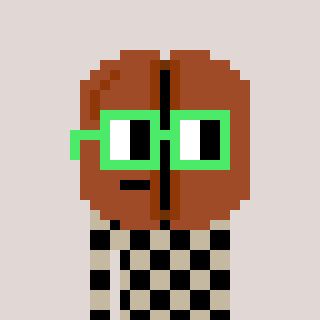
a pixel art character with square light green glasses, a coffeebean-shaped head and a bege-colored body on a warm background